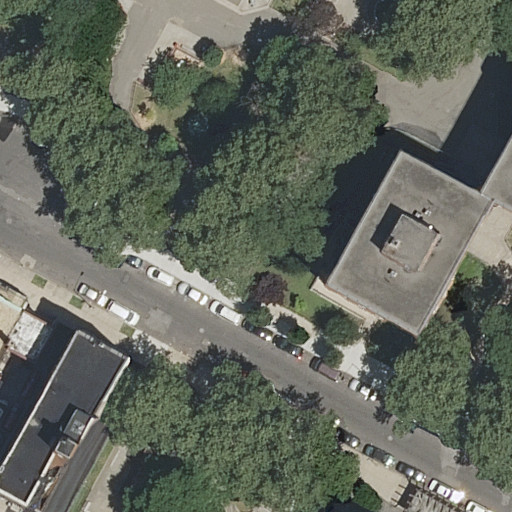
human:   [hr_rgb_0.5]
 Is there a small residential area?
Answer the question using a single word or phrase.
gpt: no

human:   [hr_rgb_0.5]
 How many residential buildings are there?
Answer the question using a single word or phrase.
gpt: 2

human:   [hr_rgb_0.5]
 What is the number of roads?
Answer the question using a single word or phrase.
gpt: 1

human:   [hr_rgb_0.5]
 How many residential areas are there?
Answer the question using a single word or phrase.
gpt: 1

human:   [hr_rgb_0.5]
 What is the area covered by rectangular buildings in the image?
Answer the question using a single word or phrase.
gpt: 0m2

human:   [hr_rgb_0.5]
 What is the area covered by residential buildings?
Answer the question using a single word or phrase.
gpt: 1031m2

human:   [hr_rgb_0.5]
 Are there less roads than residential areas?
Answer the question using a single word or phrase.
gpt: no

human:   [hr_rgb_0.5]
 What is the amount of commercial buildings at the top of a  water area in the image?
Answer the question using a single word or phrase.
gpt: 0

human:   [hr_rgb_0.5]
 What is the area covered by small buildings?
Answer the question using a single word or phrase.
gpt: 99m2

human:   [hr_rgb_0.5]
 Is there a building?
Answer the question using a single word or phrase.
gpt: yes

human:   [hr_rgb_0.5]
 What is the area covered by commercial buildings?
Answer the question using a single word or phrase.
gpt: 0m2

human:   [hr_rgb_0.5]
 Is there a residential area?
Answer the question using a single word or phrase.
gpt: yes

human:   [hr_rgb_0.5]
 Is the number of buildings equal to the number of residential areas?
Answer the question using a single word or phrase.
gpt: no

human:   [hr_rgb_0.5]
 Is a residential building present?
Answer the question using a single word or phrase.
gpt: yes

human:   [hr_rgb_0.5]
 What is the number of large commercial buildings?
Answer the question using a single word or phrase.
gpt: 0

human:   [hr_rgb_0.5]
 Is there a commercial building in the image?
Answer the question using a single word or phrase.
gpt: no

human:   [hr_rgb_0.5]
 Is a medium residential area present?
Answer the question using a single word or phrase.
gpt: yes

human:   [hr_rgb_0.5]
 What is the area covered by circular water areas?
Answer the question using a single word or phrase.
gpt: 0m2

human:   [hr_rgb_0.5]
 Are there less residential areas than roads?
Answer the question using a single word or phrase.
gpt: no

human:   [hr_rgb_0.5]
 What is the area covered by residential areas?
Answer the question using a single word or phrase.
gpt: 284m2

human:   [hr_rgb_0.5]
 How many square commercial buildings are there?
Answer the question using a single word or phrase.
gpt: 0

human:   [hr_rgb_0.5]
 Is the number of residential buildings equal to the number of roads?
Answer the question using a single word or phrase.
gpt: no

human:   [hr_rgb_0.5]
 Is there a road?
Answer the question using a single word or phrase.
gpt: yes

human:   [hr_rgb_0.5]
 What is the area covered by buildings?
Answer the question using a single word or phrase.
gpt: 1131m2

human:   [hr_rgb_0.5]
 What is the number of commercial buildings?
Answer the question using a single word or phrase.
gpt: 0

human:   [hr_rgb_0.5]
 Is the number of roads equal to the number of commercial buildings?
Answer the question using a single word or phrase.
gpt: no

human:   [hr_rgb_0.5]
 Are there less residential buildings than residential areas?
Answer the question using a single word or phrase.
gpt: no

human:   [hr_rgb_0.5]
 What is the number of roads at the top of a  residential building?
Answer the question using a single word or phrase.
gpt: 0

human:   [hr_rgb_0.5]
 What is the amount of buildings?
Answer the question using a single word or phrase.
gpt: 3

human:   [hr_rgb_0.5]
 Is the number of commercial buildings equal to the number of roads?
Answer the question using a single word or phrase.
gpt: no

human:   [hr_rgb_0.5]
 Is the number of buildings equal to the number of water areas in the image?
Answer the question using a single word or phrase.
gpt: no

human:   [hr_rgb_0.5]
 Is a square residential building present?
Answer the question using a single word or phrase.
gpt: no

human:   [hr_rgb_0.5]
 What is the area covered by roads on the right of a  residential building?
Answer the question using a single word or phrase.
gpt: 0m2

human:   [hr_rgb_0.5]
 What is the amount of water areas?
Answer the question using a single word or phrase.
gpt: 0

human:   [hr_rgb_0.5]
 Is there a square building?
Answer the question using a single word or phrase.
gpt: no

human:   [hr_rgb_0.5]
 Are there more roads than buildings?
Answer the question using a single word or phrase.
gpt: no

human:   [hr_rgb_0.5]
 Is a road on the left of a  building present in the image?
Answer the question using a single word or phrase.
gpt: no

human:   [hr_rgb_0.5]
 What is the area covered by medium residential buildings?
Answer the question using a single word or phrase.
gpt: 344m2

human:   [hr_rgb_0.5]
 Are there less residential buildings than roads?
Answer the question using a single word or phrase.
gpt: no

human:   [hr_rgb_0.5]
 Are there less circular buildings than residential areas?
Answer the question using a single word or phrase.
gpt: yes

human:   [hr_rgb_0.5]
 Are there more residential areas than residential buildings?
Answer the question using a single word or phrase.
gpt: no

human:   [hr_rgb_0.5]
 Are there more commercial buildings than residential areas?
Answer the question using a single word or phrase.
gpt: no

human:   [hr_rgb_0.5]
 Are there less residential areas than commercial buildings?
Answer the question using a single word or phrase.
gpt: no

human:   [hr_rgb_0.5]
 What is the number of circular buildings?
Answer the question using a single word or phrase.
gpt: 0

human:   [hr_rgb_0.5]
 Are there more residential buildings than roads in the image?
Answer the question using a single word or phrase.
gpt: yes

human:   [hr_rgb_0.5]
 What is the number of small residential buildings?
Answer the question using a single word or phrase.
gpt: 0

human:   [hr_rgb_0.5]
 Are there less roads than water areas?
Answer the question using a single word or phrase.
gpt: no

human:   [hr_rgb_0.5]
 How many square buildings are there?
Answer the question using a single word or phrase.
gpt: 0

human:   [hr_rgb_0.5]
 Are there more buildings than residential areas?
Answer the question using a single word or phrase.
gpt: yes

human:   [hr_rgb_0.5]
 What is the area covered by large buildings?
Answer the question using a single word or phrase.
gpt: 687m2

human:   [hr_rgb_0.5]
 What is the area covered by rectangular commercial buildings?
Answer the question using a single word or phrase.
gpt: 0m2

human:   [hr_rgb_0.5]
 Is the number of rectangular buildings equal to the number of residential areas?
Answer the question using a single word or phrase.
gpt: no

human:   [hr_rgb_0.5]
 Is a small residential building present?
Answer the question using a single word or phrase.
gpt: no

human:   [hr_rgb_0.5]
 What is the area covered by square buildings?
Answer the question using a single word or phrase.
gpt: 0m2

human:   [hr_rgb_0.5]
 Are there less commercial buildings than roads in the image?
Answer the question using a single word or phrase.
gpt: yes

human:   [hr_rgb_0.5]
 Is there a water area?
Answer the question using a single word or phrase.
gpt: no

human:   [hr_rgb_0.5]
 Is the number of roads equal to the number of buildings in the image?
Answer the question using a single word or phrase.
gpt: no

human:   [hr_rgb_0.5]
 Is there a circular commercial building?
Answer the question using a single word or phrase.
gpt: no

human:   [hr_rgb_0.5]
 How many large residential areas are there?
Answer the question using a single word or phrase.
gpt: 0

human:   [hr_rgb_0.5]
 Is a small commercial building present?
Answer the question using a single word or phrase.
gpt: no

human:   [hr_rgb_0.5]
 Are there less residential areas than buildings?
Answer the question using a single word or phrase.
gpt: yes

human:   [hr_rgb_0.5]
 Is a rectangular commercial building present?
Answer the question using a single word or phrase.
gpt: no

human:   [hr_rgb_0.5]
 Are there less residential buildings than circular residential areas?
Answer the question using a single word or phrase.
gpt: no

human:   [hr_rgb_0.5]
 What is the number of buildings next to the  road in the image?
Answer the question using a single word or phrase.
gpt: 3